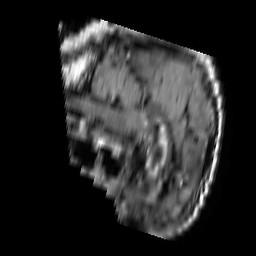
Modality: FLAIR
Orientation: sagittal
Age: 63
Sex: male
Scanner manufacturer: philips
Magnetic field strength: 1.5 T
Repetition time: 11 s
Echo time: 0.14 s